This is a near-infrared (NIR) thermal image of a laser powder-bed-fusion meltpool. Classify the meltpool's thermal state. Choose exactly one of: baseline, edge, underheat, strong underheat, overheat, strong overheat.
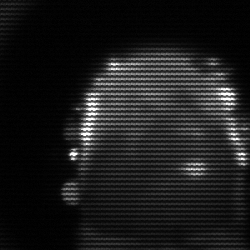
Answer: baseline